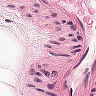
Metastatic tissue present: no